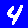
Digit: 4